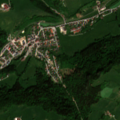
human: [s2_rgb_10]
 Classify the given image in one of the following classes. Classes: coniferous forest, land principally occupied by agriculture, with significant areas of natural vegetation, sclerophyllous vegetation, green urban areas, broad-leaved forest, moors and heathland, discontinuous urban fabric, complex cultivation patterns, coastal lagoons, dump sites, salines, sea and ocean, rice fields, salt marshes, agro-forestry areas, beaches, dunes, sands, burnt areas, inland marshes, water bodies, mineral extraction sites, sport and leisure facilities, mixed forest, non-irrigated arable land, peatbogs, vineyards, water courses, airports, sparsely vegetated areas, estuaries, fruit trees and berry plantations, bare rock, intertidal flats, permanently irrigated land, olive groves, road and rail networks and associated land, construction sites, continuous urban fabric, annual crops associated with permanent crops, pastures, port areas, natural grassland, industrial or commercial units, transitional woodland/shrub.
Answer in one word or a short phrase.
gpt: discontinuous urban fabric, pastures, land principally occupied by agriculture, with significant areas of natural vegetation, mixed forest